Field crop: tomato
Growth stage: 2
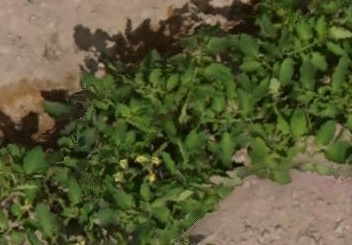
Species: tomato